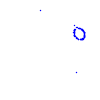
Particle: pion